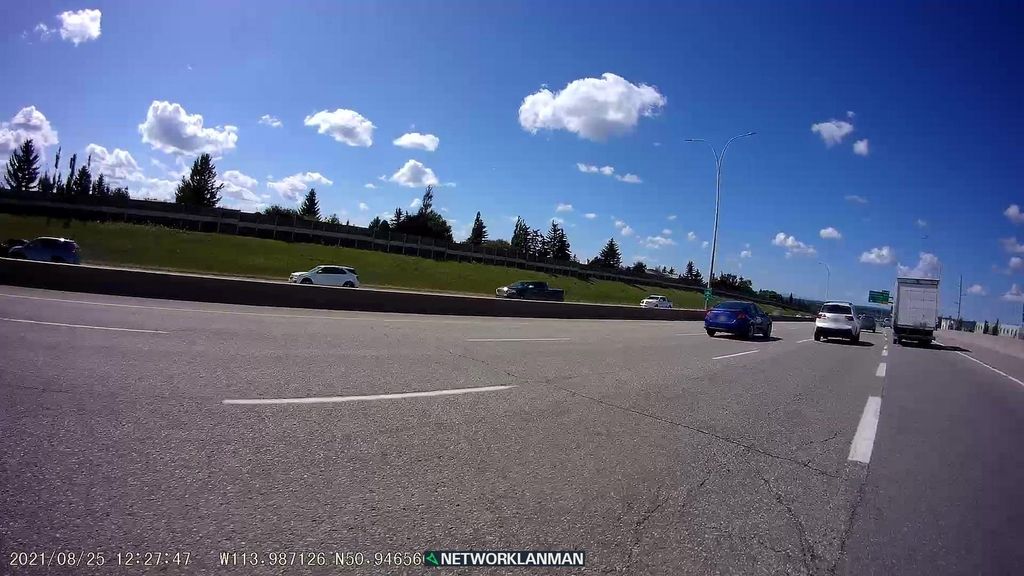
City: calgary